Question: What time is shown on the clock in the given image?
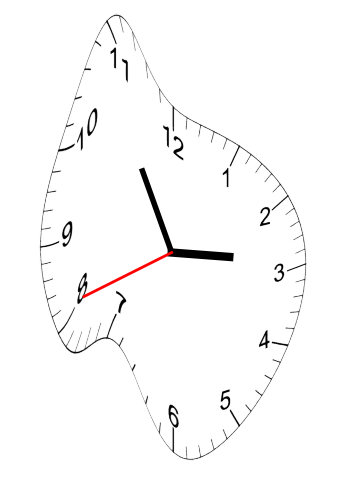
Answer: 02:54:41